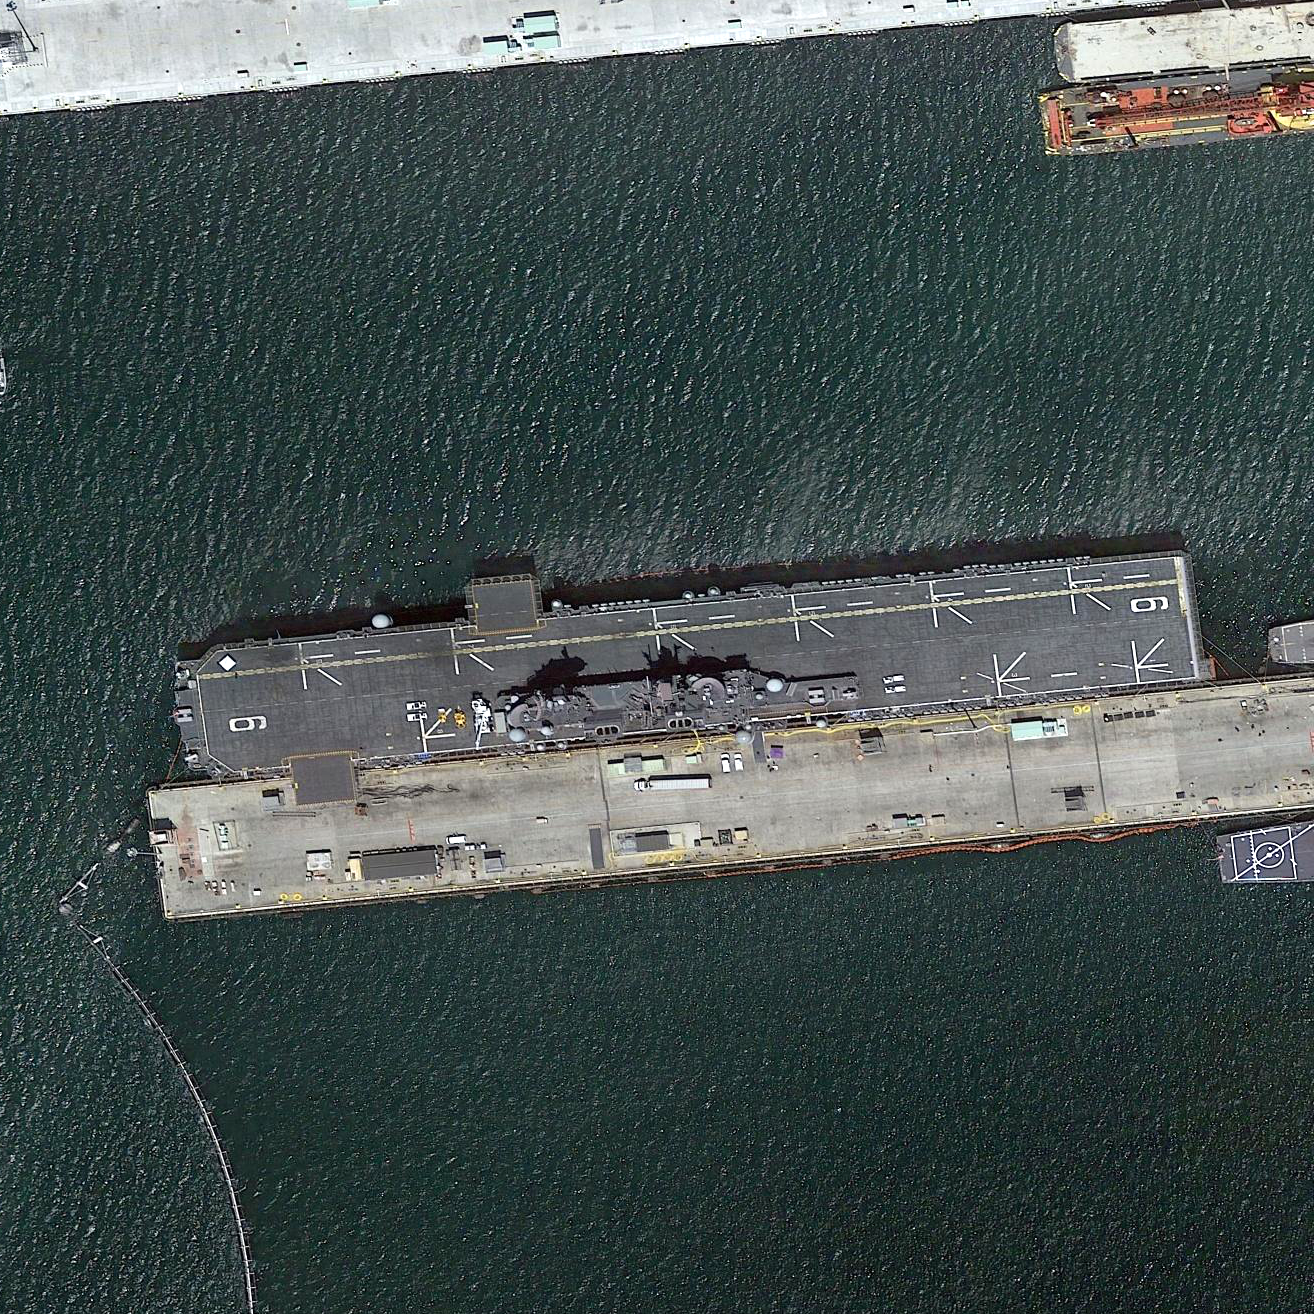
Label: assault